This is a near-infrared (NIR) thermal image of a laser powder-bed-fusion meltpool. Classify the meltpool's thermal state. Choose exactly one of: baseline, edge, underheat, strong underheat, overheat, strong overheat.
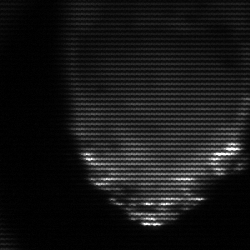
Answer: edge